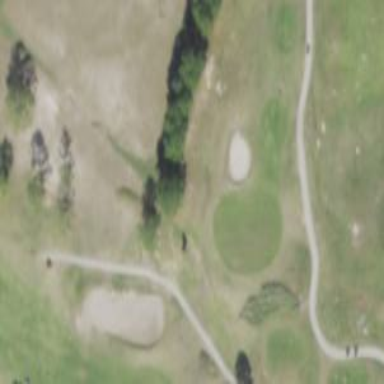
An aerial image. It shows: View of golf hole.